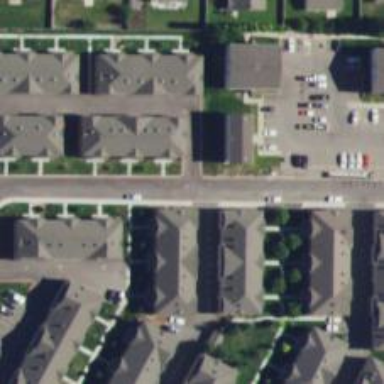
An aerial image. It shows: Living street.